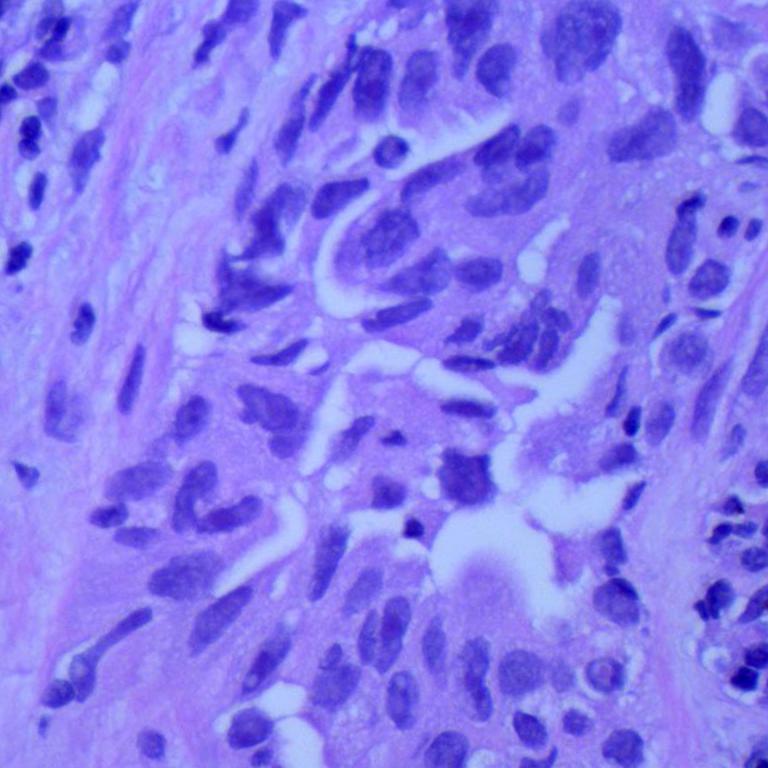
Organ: lung
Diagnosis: adenocarcinomas